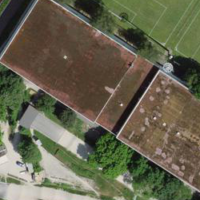
EUNIS habitat code: 53
Species observed at this site:
Certhia brachydactyla
Corvus corone
Prunella modularis
Aegithalos caudatus
Buteo buteo
Sylvia atricapilla
Chroicocephalus ridibundus
Larus michahellis
Dendrocoptes medius
Erithacus rubecula
Columba livia
Falco tinnunculus
Picus viridis
Cyanistes caeruleus
Riparia riparia
Anas platyrhynchos
Sturnus vulgaris
Troglodytes troglodytes
Corvus frugilegus
Clematis vitalba
Fringilla coelebs
Passer domesticus
Carduelis carduelis
Turdus merula
Columba palumbus
Parus major
Mergus merganser
Milvus migrans
Cinclus cinclus
Cornus sanguinea
Motacilla alba